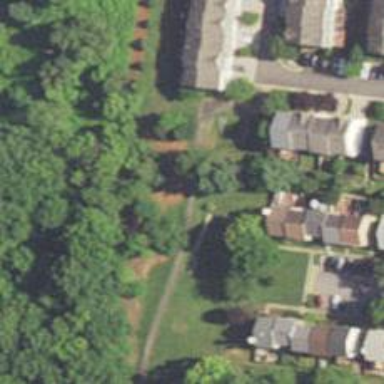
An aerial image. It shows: Path.